Question: VS2012 is using some trendy flying dots during the update installation.

Is it a progress bar and available for .NET (WinForms or WPF)?
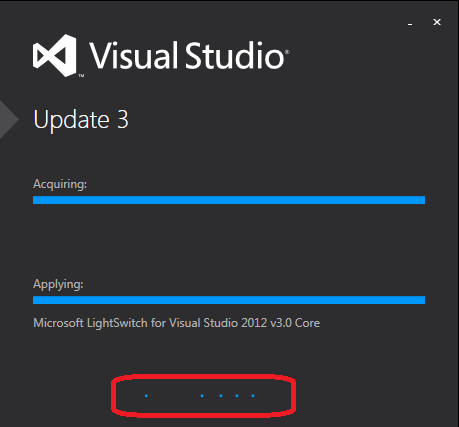
Answer: It is called 'ProgressIndicator' and is one of the Metro GUI components of Windows 8. The <URL> project demonstares how it works.